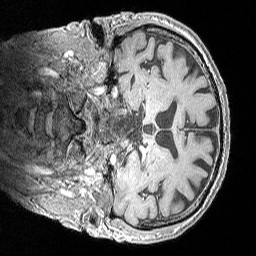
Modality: MP2RAGE
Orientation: coronal
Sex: male
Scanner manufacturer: siemens
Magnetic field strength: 3 T
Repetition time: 5 s
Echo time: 0.00292 s